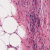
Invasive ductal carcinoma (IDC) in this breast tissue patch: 0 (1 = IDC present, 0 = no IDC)